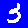
Digit: 3